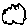
Label: cloud